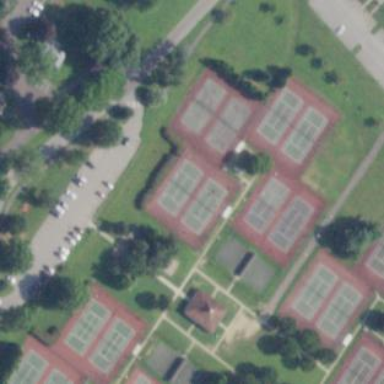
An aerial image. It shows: Tennis court on the leisure land pitch.